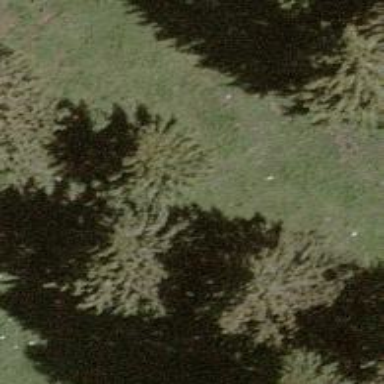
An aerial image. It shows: Beautiful tree in nature.